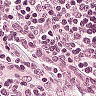
Metastatic tissue present: no